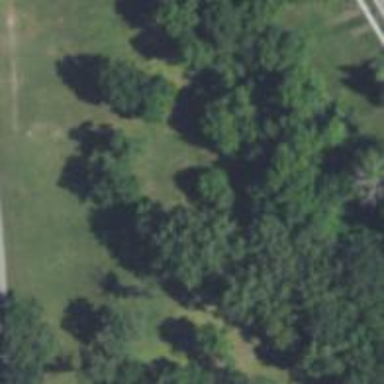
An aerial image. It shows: Disc golf tee area.